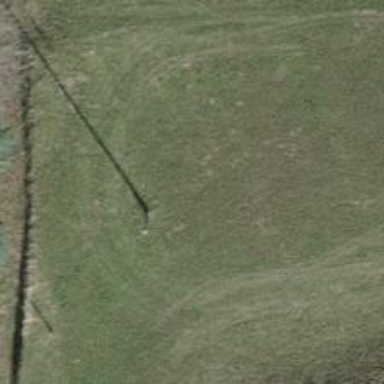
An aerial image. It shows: Minor power line.